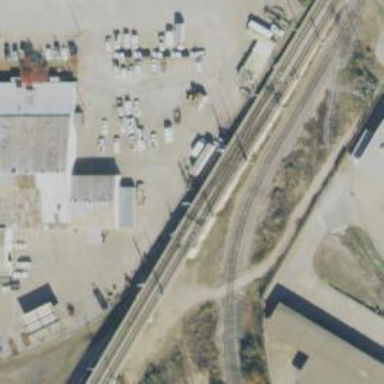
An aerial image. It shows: Bridge for light rail electrified with contact line.